Question: I'm running OpenELEC 4.0 with XBMC 13 (Gotham) on Raspberry Pi.
I'm accessing the source via NFS which is shared (on my ubuntu server) as <URL>:
'''
/media/Large/Series 192.168.2.0/24(rw,all_squash,insecure,no_subtree_check)
'''
Adding e.g. TV Shows from the (above) NFS source (and marking it as tvshow) properly scans the subdirectory structure and builds TV Shows library.
: when the system is restarted (via Reboot), the library is lost and choosing "Update library" (from left menu) does nothing.
Turning on the "Update library on startup" changed nothing, too.
Only way to get the library again is to remove "tv shows" entry and create it again. But, I can't do that for all movies, shows, music after each restart!
After the library dissapeared (after restart), I've tried opening the '(~/.xbmc/userdata/Database/)MyVideos78.db' in SQLite Maestro, but it says:

I have also tried mounting NFS shares to home dir "tvshows" with '.config/autostart.sh' script:
'''
#!/bin/sh
sleep 25; mount -t nfs 192.168.2.101:/media/Large/Series /storage/tvshows -o nolock; '''
The end result is always the same: library lost after system restart :(
Logs for your inspection:
<URL>
dmesg output: <URL>
Ideas how to solve this?
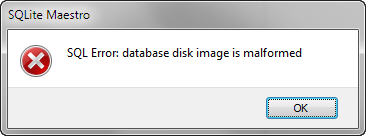
Answer: Bought a new (SanDisk) SD card, copied backed up '/storage' data on it and the error is gone.
: bad (Toshiba) SD card was the reason for library getting corrupted at system restart.